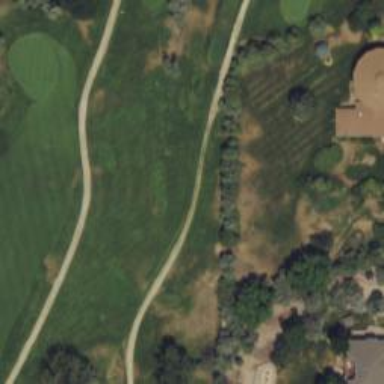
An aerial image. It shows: Golf Cart path.